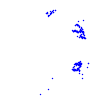
Particle: proton